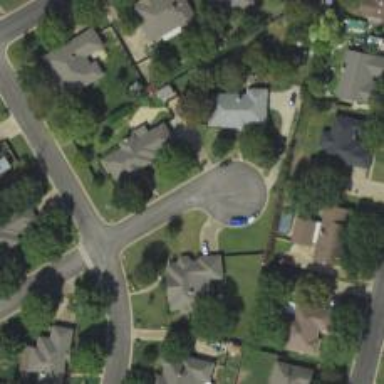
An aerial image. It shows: Residential road.